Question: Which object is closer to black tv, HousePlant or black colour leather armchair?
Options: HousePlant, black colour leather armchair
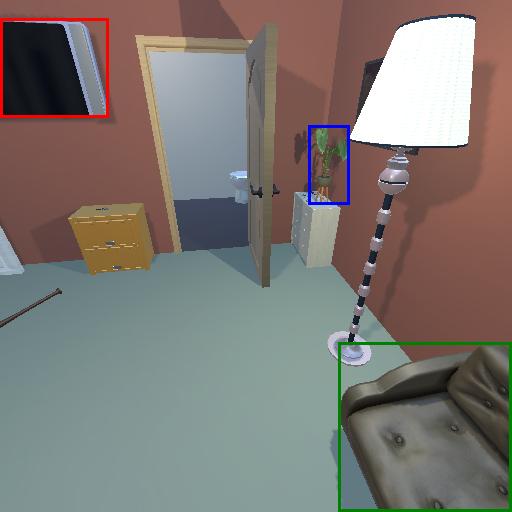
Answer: HousePlant